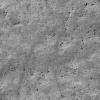
Atmospheric dust classification: not_dusty